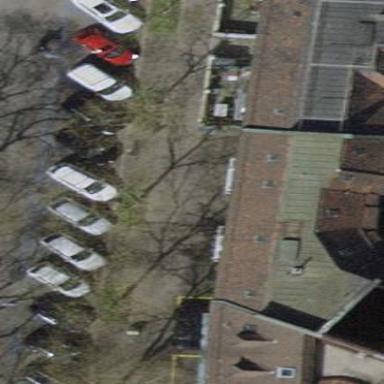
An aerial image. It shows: Parking lane.